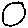
Label: circle